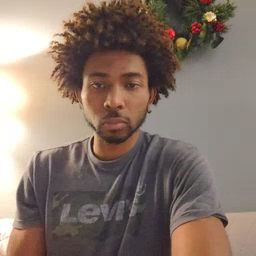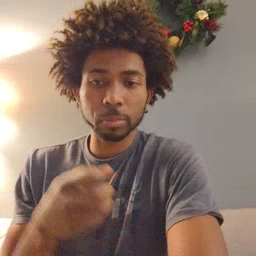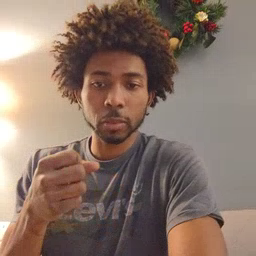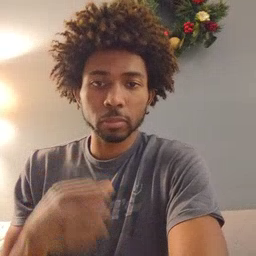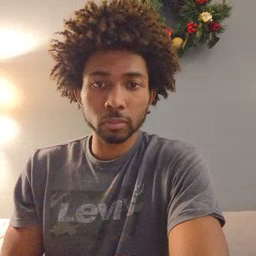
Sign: milk